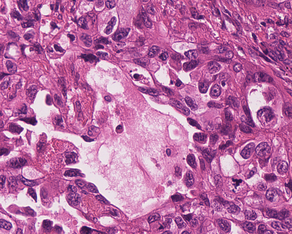
Tumor epithelial tissue: yes
Tumor-associated stroma tissue: yes
Normal tissue: no